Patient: sex F, age 43
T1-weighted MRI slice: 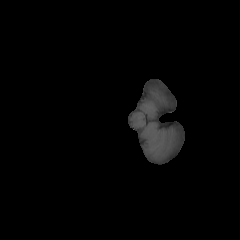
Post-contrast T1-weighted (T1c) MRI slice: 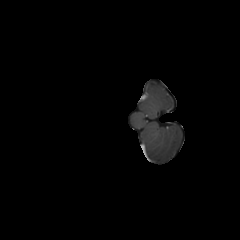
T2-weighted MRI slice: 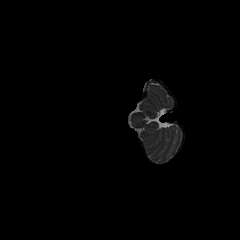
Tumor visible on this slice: no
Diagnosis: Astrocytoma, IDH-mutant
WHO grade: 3